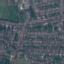
Land use / land cover: Residential